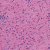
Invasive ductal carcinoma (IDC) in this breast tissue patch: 0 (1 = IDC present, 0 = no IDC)